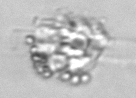
Label: Leptocylindrus_mediterraneus